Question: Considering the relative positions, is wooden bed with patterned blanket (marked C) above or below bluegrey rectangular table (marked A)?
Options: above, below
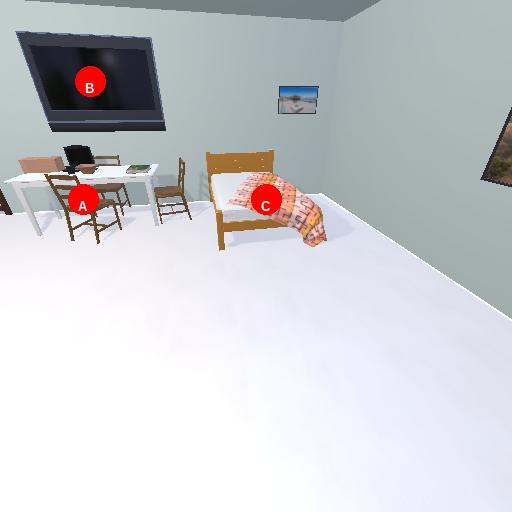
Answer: above